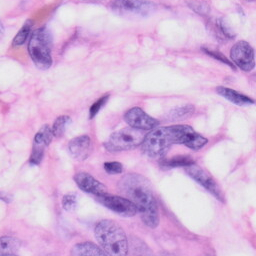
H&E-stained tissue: Skin